Question: I'm using Neo4j in a concurrent environment and I have graph that looks like this:

Each item can be in none or at most one of 3 states ('S1', 'S2' and 'S3'). An item can change its state and the flow goes this way: item is not present in any state, then 'S1', 'S2' and finally 'S3'.
This means that when adding an item I will have to check whether it's already present in 'S1', 'S2' or 'S3'. If it is, then I shouldn't add it again. Additionally, if the item is in 'S1' and is requested to go to the next state in the flow then the item must be first removed from 'S1' and then added to 'S2'.
Having an index on each of the states wouldn't solve this issue because all of these operations must happen atomically as it is a concurrent environment. I've checked <URL> and I could only think about going for the approach. The pseudocode to add a new item, based on the example, should be something like:
'''
search for node in all states
if node is present in any state
return node
else
begin transaction
get a write lock on #lockNode#
create node
add node to initial state
commit
return node
end
'''
The pseudocode to change from a state to another state should be very similar to the previous one.
So the questions are:
1. What is #lockNode# in my pseudocode? I can't figure it out from the example. Sounds like it similar to a synchronized (lockNode) {} but I need a little exaplanation to go on with this solution
2. What would be the impact of using the reference node as #lockNode#?
3. Is it possible to atomically and in a sychronized way perform the searches in the three indexes and then add/move the node to a state?
I could easily solve this by using Java synchronization but the documentation clearly states this should not be done. Any help for a Neo4j newbie like me would be appreciated.
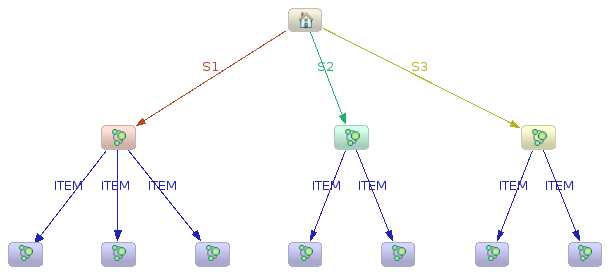
Answer: As an item can only be in one state, you can have only one index and use the "Get or create" technique in the link you provided. To know the state of an item you can traverse the dingle relationship then the state node. Or you can index using 2 properties (name & state). Or have 4 indexes
Locking the reference node will create a bottleneck (a bit less if you lock only the s1 node), and for unique node creation I think the best way is the get-or-create thing, I don't know any other good way
Synchronization is also a big no-no as it can "conflict" with the neo4j internal locking system and create dead-locks